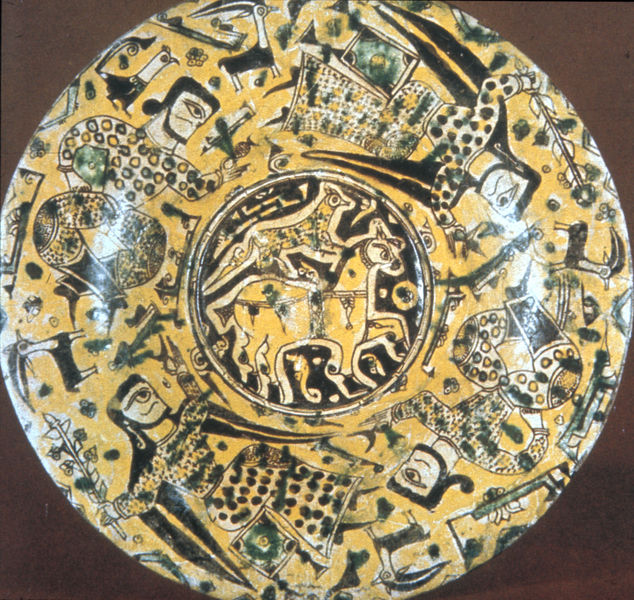
Titel: Keramik aus Nishapur
Künstler: unbekannt
Institution: unbekannt
Schlagwörter: mann, vogel, weiß, frauen, gelb, grün, menschen, ocker, sitzen, blume, braun, frau, grau, kleid, licht, mitte, männer, schwarz, stuhl, blüte, hund, tier, tiere, beige, malerei, ornament, tanz, alt, bart, bärte, bärtig, mensch, rahmen, schale, schüssel, teller, vögel, zweige, auge, figur, gold, haare, pflanze, pflanzen, kreis, pferd, pferde, rund, engel, keramik, vase, zaumzeug, umrisse, bogen, fahne, abstrakt, beleuchtung, figuren, essen, symmetrie, glanz, dekor, figurativ, ornamente, platte, lichtreflexe, foto, fotografie, photographie, punkte, katze, schild, belichtung, gefäß, porzellan, kreuz, orient, orientalisch, zweig, asien, geschirr, service, waffen, kreise, rüstung, photo, chinesisch, flecken, arabisch, fuchs, jäger, antik, griechisch, krieger, fabelwesen, griechenland, löwe, hörner, huhn, pluderhose, reflex, rabe, bemalung, mittelfeld, bock, reproduktion, schaaf, miniatur, pfeil, ziege, glasiert, arabien, vertiefung, tänzer, ränder, primitiv, ägypten, figurinen, grichenland, widder, indianer, panther, islamisch, fernost, aug, bärter, einäugig, etrusk, gelm, tiermotive, zyklopen